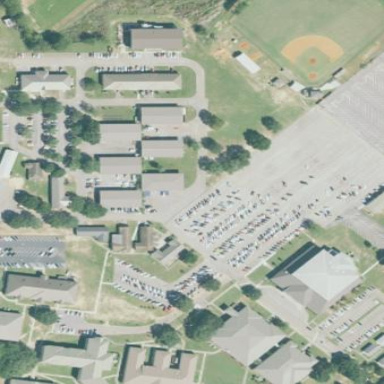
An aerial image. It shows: College.